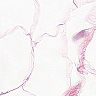
Metastatic tissue present: no